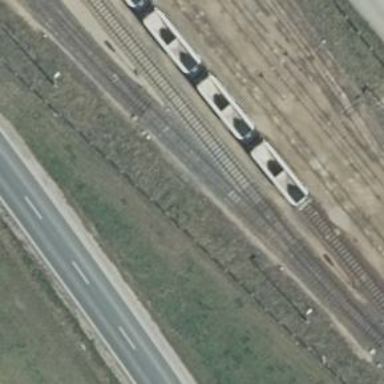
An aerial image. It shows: Railway spur service.